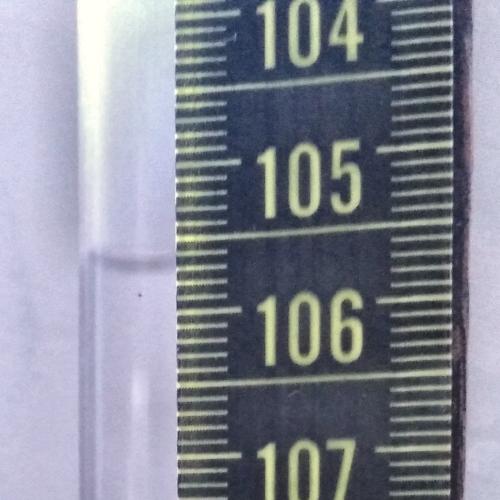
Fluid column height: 105.7 cm